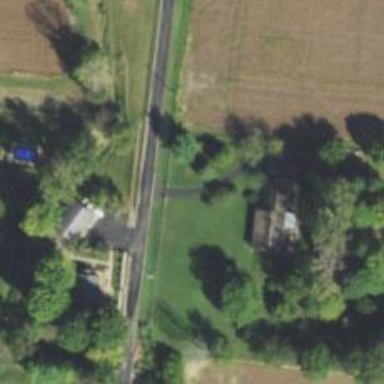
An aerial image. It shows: Driveway leading to service road.